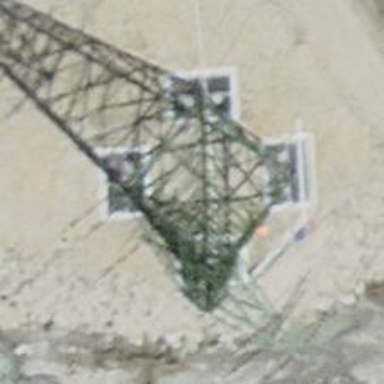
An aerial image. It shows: Lattice structure tower used for power distribution.